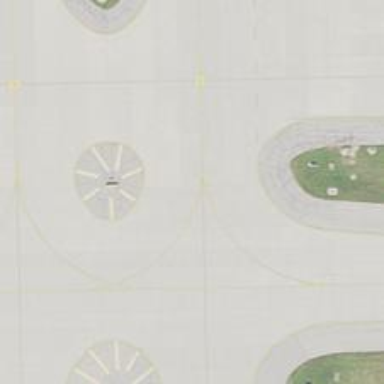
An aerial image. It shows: View of taxiway at the airport.